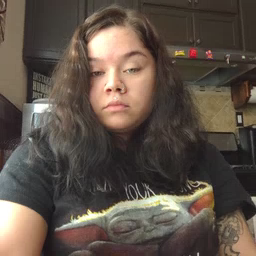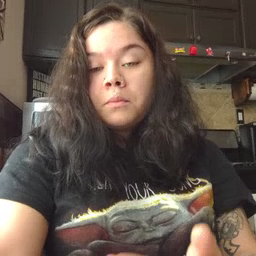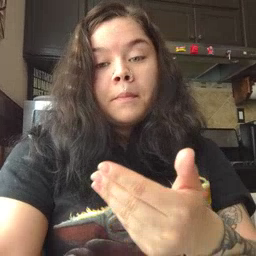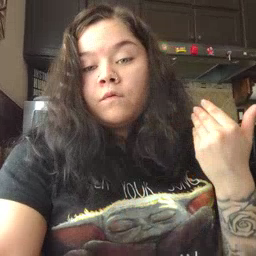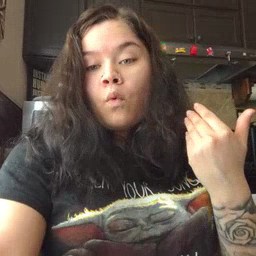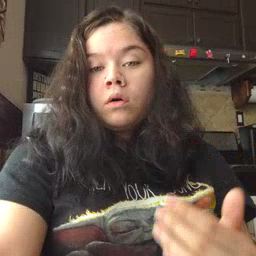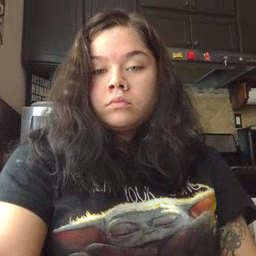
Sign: before